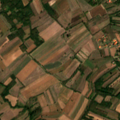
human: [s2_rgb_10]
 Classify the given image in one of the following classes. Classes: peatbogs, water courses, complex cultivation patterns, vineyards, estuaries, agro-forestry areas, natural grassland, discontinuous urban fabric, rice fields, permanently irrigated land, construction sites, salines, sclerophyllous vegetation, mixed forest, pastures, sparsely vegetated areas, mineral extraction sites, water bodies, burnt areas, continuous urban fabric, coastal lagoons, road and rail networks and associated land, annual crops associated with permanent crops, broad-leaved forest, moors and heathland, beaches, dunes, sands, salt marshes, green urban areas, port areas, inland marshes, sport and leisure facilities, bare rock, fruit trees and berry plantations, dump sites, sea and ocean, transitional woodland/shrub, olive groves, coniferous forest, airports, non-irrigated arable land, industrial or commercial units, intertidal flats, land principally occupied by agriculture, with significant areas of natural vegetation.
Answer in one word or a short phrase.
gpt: discontinuous urban fabric, complex cultivation patterns, transitional woodland/shrub